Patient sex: M
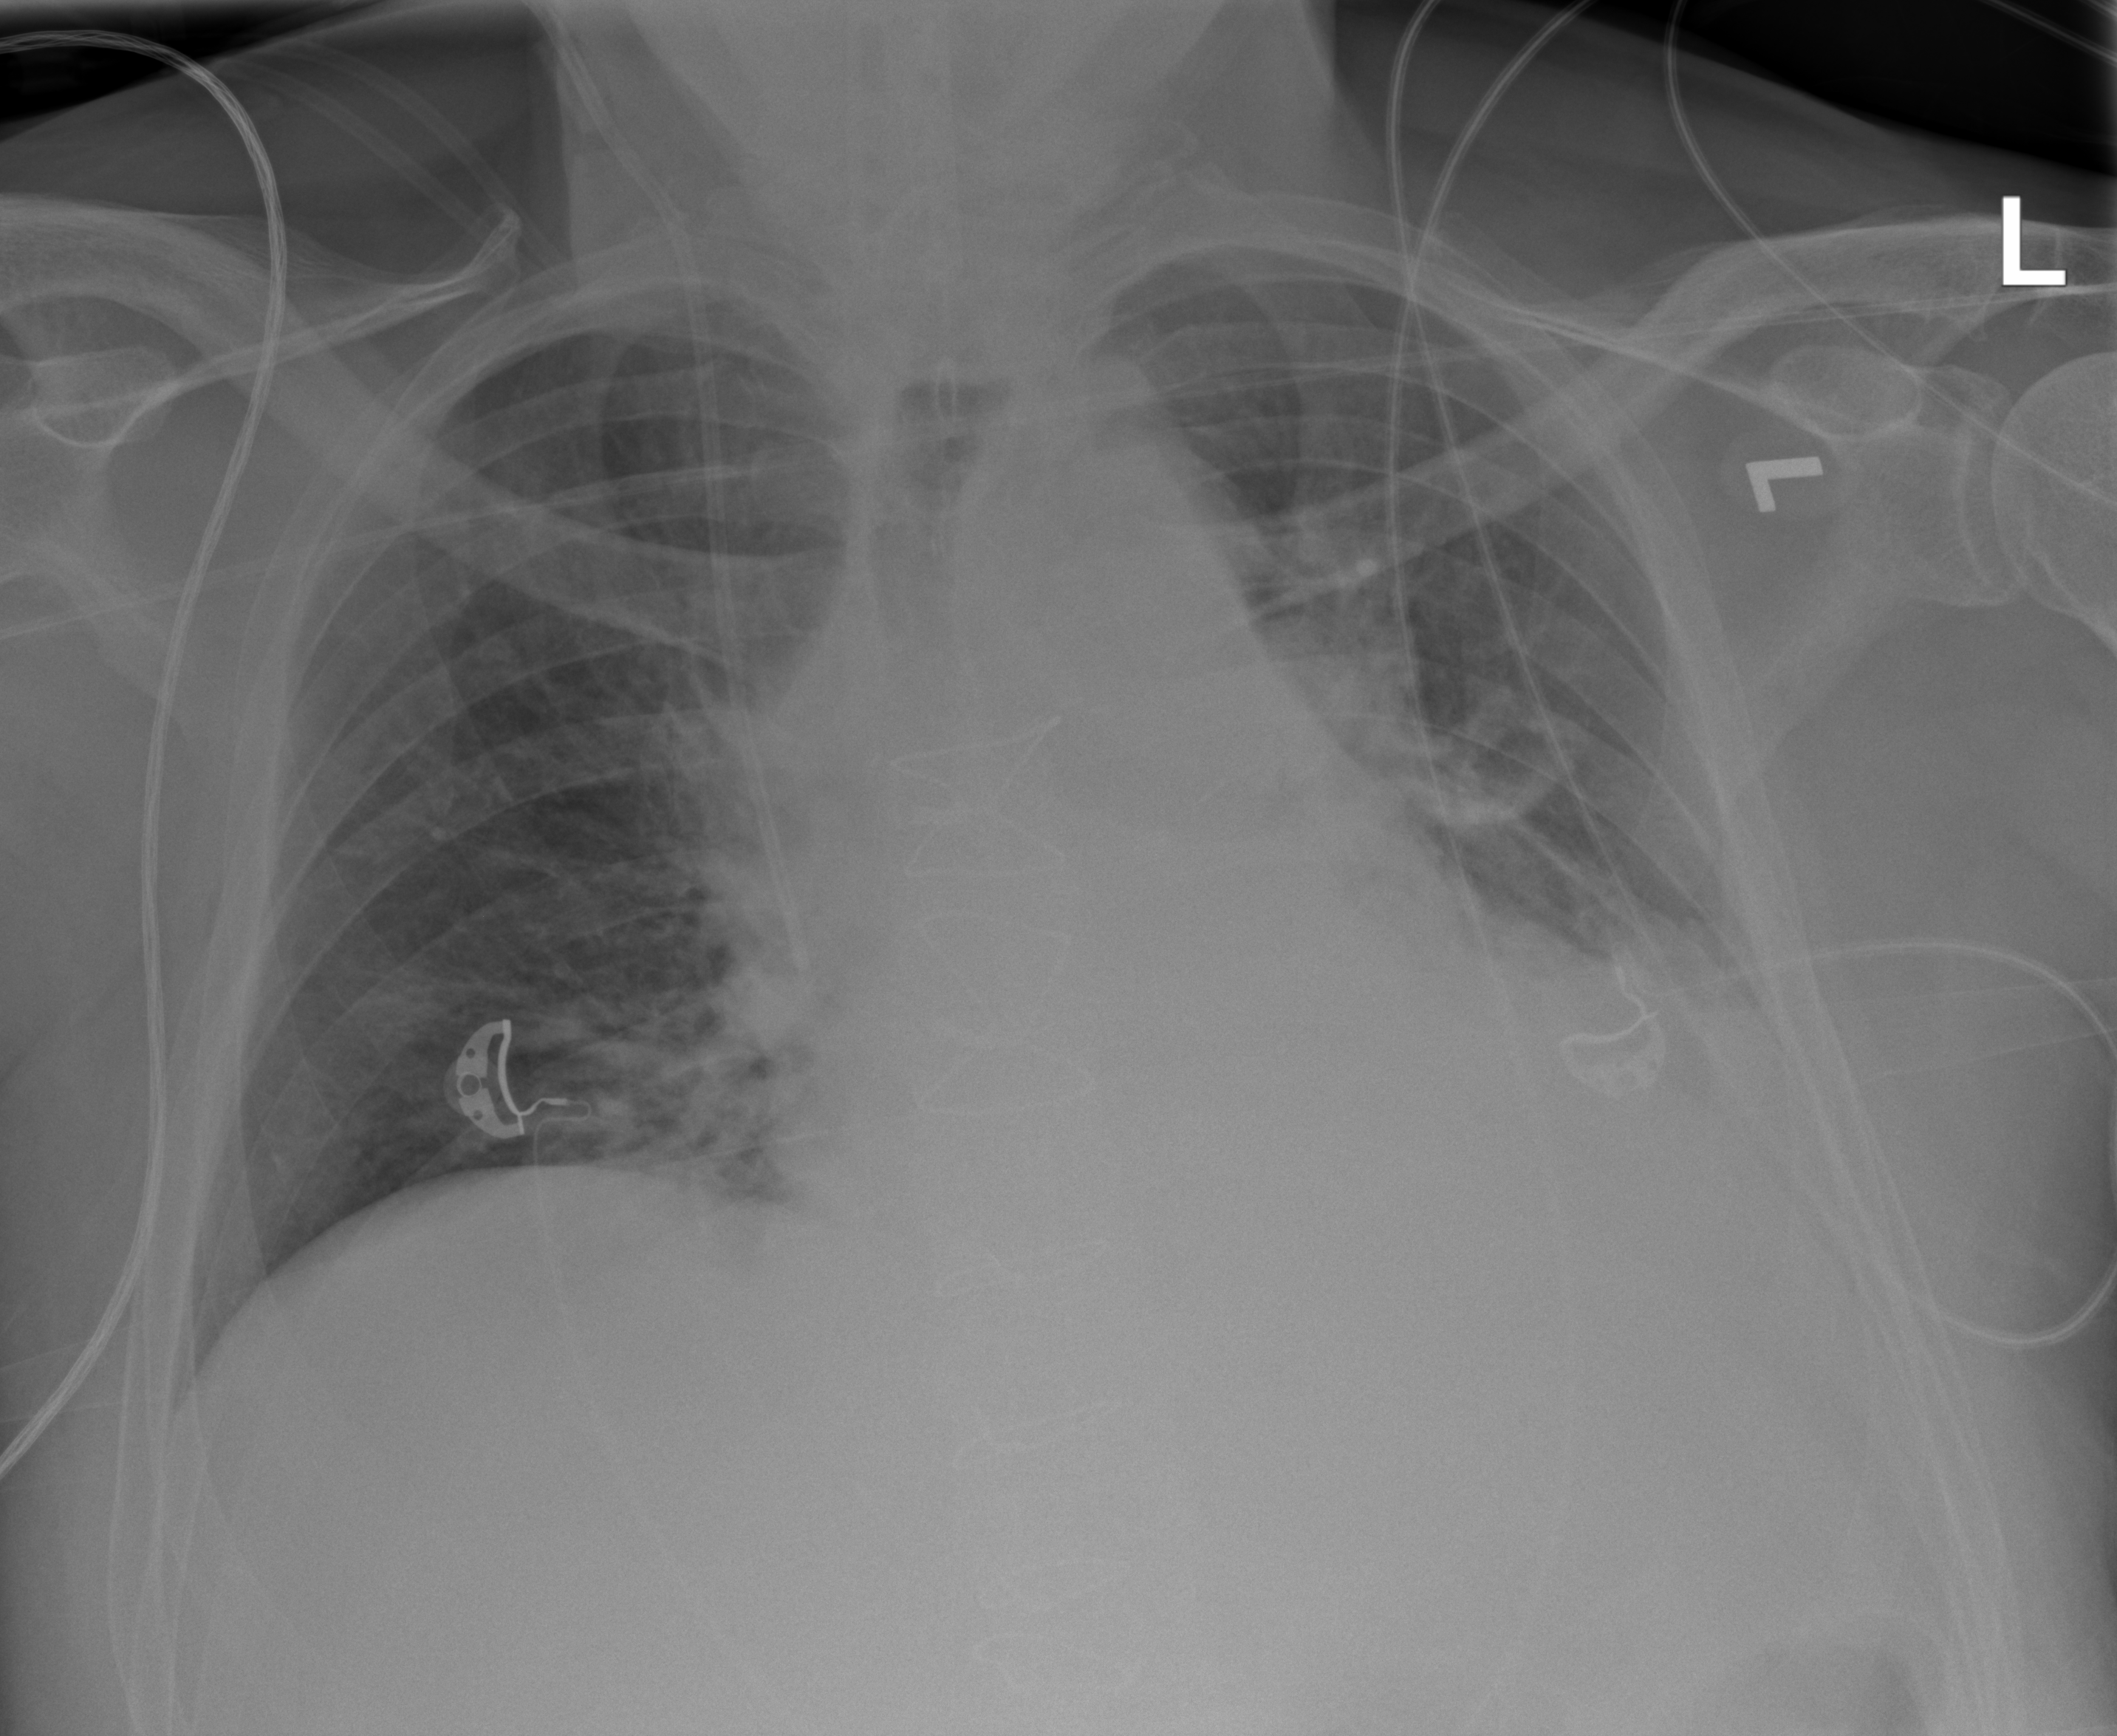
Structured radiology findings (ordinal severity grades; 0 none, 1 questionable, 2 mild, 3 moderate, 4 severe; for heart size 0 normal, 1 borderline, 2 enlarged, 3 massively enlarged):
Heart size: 2
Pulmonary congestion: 2
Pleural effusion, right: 0
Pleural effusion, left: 2
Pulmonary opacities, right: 0
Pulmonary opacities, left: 2
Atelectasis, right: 2
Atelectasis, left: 2